Interaction volume radius: 5 \u00c5
Interaction volume height: 25 \u00c5
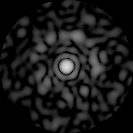
Disorder parameter: 0.8575